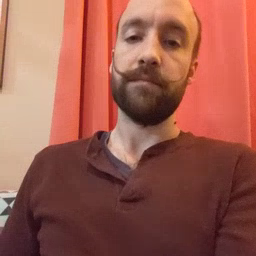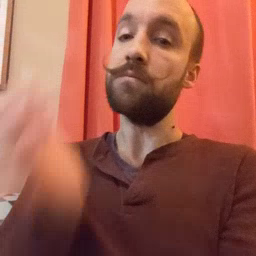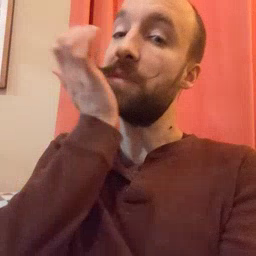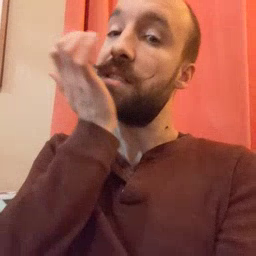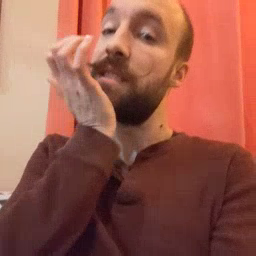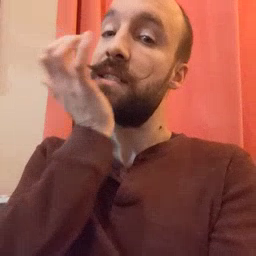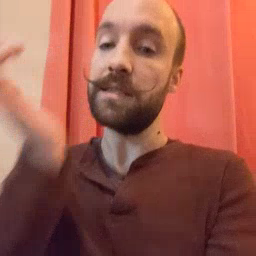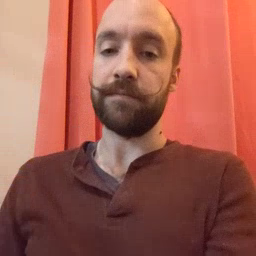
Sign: grass